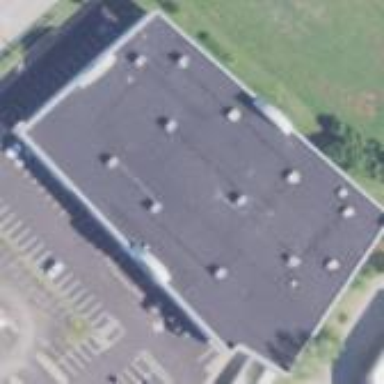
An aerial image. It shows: Building with furniture shop.